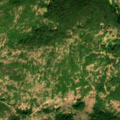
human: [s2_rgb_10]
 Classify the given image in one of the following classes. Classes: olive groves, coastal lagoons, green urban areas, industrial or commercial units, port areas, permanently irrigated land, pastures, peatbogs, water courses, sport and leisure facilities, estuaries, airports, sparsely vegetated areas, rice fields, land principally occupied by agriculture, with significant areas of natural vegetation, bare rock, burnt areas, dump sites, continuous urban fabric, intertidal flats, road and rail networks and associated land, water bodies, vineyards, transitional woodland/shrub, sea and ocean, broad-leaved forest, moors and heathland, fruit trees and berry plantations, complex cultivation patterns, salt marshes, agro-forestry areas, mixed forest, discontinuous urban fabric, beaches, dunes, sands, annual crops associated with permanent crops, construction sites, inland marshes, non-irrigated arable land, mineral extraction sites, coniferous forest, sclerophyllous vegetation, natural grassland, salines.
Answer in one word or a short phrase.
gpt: broad-leaved forest, transitional woodland/shrub